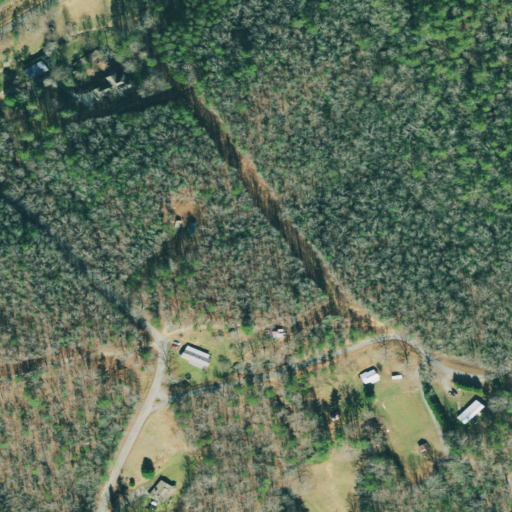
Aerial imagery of ridge(s) in Georgia named Chigger Ridge containing mixed forest, deciduous forest, open development, pasture, and evergreen forest